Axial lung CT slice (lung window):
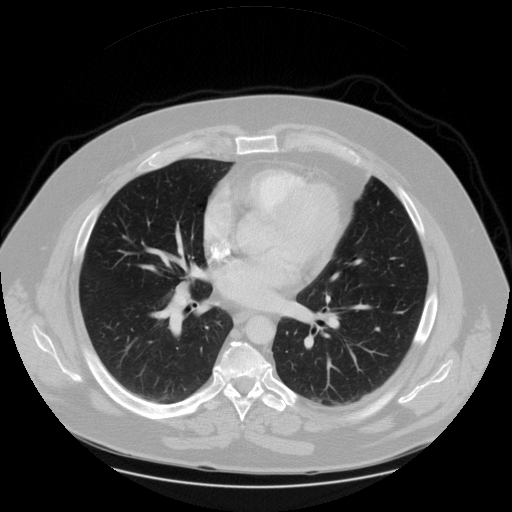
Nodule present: no